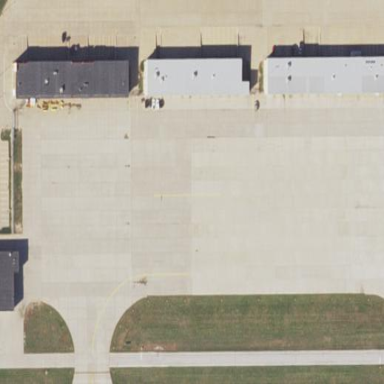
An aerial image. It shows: Apron at the airport.